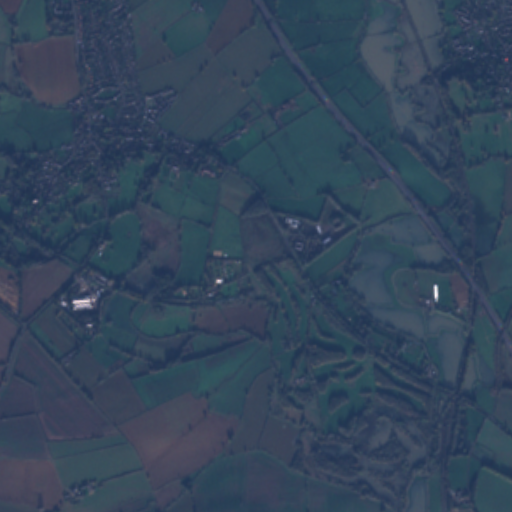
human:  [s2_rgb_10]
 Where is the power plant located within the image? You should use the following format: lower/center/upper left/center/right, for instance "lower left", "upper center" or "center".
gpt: There is no power plant in the image.